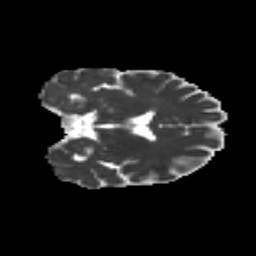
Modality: MD
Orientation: coronal
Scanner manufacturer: siemens
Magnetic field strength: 3 T
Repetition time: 9.2 s
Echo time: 0.084 s